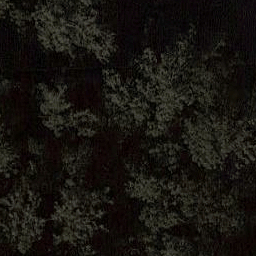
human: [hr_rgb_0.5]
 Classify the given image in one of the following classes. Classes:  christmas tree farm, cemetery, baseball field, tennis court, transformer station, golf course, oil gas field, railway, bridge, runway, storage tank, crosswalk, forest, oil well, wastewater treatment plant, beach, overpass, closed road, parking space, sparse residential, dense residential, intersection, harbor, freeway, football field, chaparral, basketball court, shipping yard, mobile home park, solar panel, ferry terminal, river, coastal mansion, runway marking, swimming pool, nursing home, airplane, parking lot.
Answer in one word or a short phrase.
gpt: forest